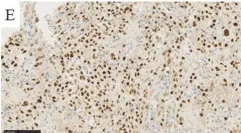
Histopathology findings. , brachyury.
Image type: pathology (immunostaining)